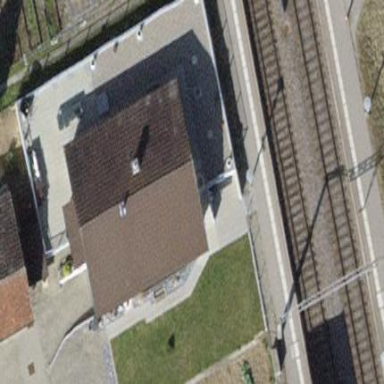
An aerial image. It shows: Detached building with gabled roof.